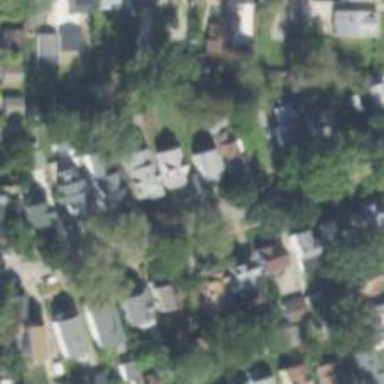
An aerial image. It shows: Neighborhood.